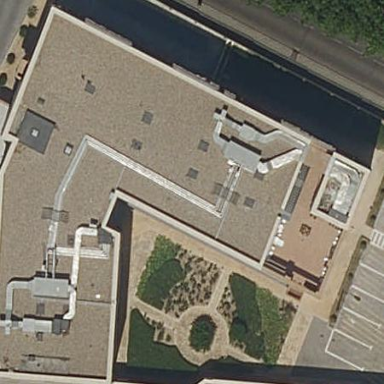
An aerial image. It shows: Hospital building.